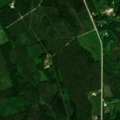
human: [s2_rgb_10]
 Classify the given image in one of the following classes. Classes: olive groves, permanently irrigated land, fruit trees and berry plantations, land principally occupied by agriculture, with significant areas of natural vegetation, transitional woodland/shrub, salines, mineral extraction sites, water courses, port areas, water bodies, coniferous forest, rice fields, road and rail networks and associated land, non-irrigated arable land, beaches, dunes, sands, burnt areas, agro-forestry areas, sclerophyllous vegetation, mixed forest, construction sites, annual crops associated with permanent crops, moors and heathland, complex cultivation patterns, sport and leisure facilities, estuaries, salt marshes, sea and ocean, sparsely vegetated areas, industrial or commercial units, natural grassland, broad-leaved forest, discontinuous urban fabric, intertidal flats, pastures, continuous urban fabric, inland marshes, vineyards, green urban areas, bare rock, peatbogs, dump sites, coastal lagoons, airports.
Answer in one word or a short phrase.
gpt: coniferous forest, mixed forest, transitional woodland/shrub